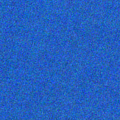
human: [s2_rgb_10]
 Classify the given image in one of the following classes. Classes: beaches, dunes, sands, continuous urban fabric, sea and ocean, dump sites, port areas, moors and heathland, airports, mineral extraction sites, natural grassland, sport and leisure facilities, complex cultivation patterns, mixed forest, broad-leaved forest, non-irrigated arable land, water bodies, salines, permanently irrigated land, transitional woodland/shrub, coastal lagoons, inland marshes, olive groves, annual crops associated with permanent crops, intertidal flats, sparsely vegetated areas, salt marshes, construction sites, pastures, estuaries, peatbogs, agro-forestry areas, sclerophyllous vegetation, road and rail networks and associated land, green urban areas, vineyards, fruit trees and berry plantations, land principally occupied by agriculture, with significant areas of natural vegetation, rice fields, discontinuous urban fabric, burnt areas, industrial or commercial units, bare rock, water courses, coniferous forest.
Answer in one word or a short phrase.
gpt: sea and ocean